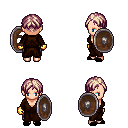
a pixel art fantasy rpg character, female body template, human, light skin, brown robe, metal pants, white blonde parted hairstyle, gold gloves, black slippers, shield, four views (front, back, left, right), 2x2 character sprite sheet, small pixel art, hard edges, no anti-aliasing